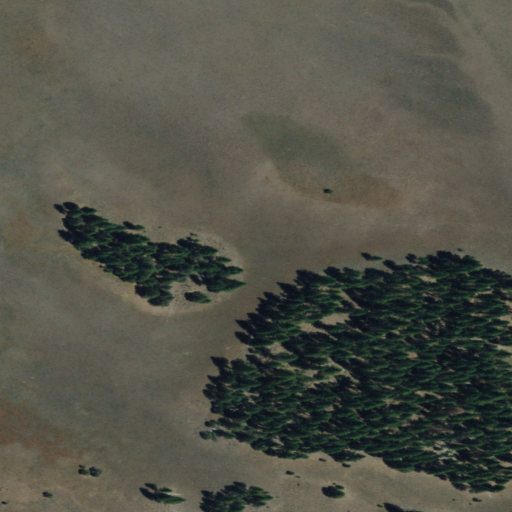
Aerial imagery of plain(s) in California named Liza Large Flat containing woody wetlands, evergreen forest, and herbaceous wetlands